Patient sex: M
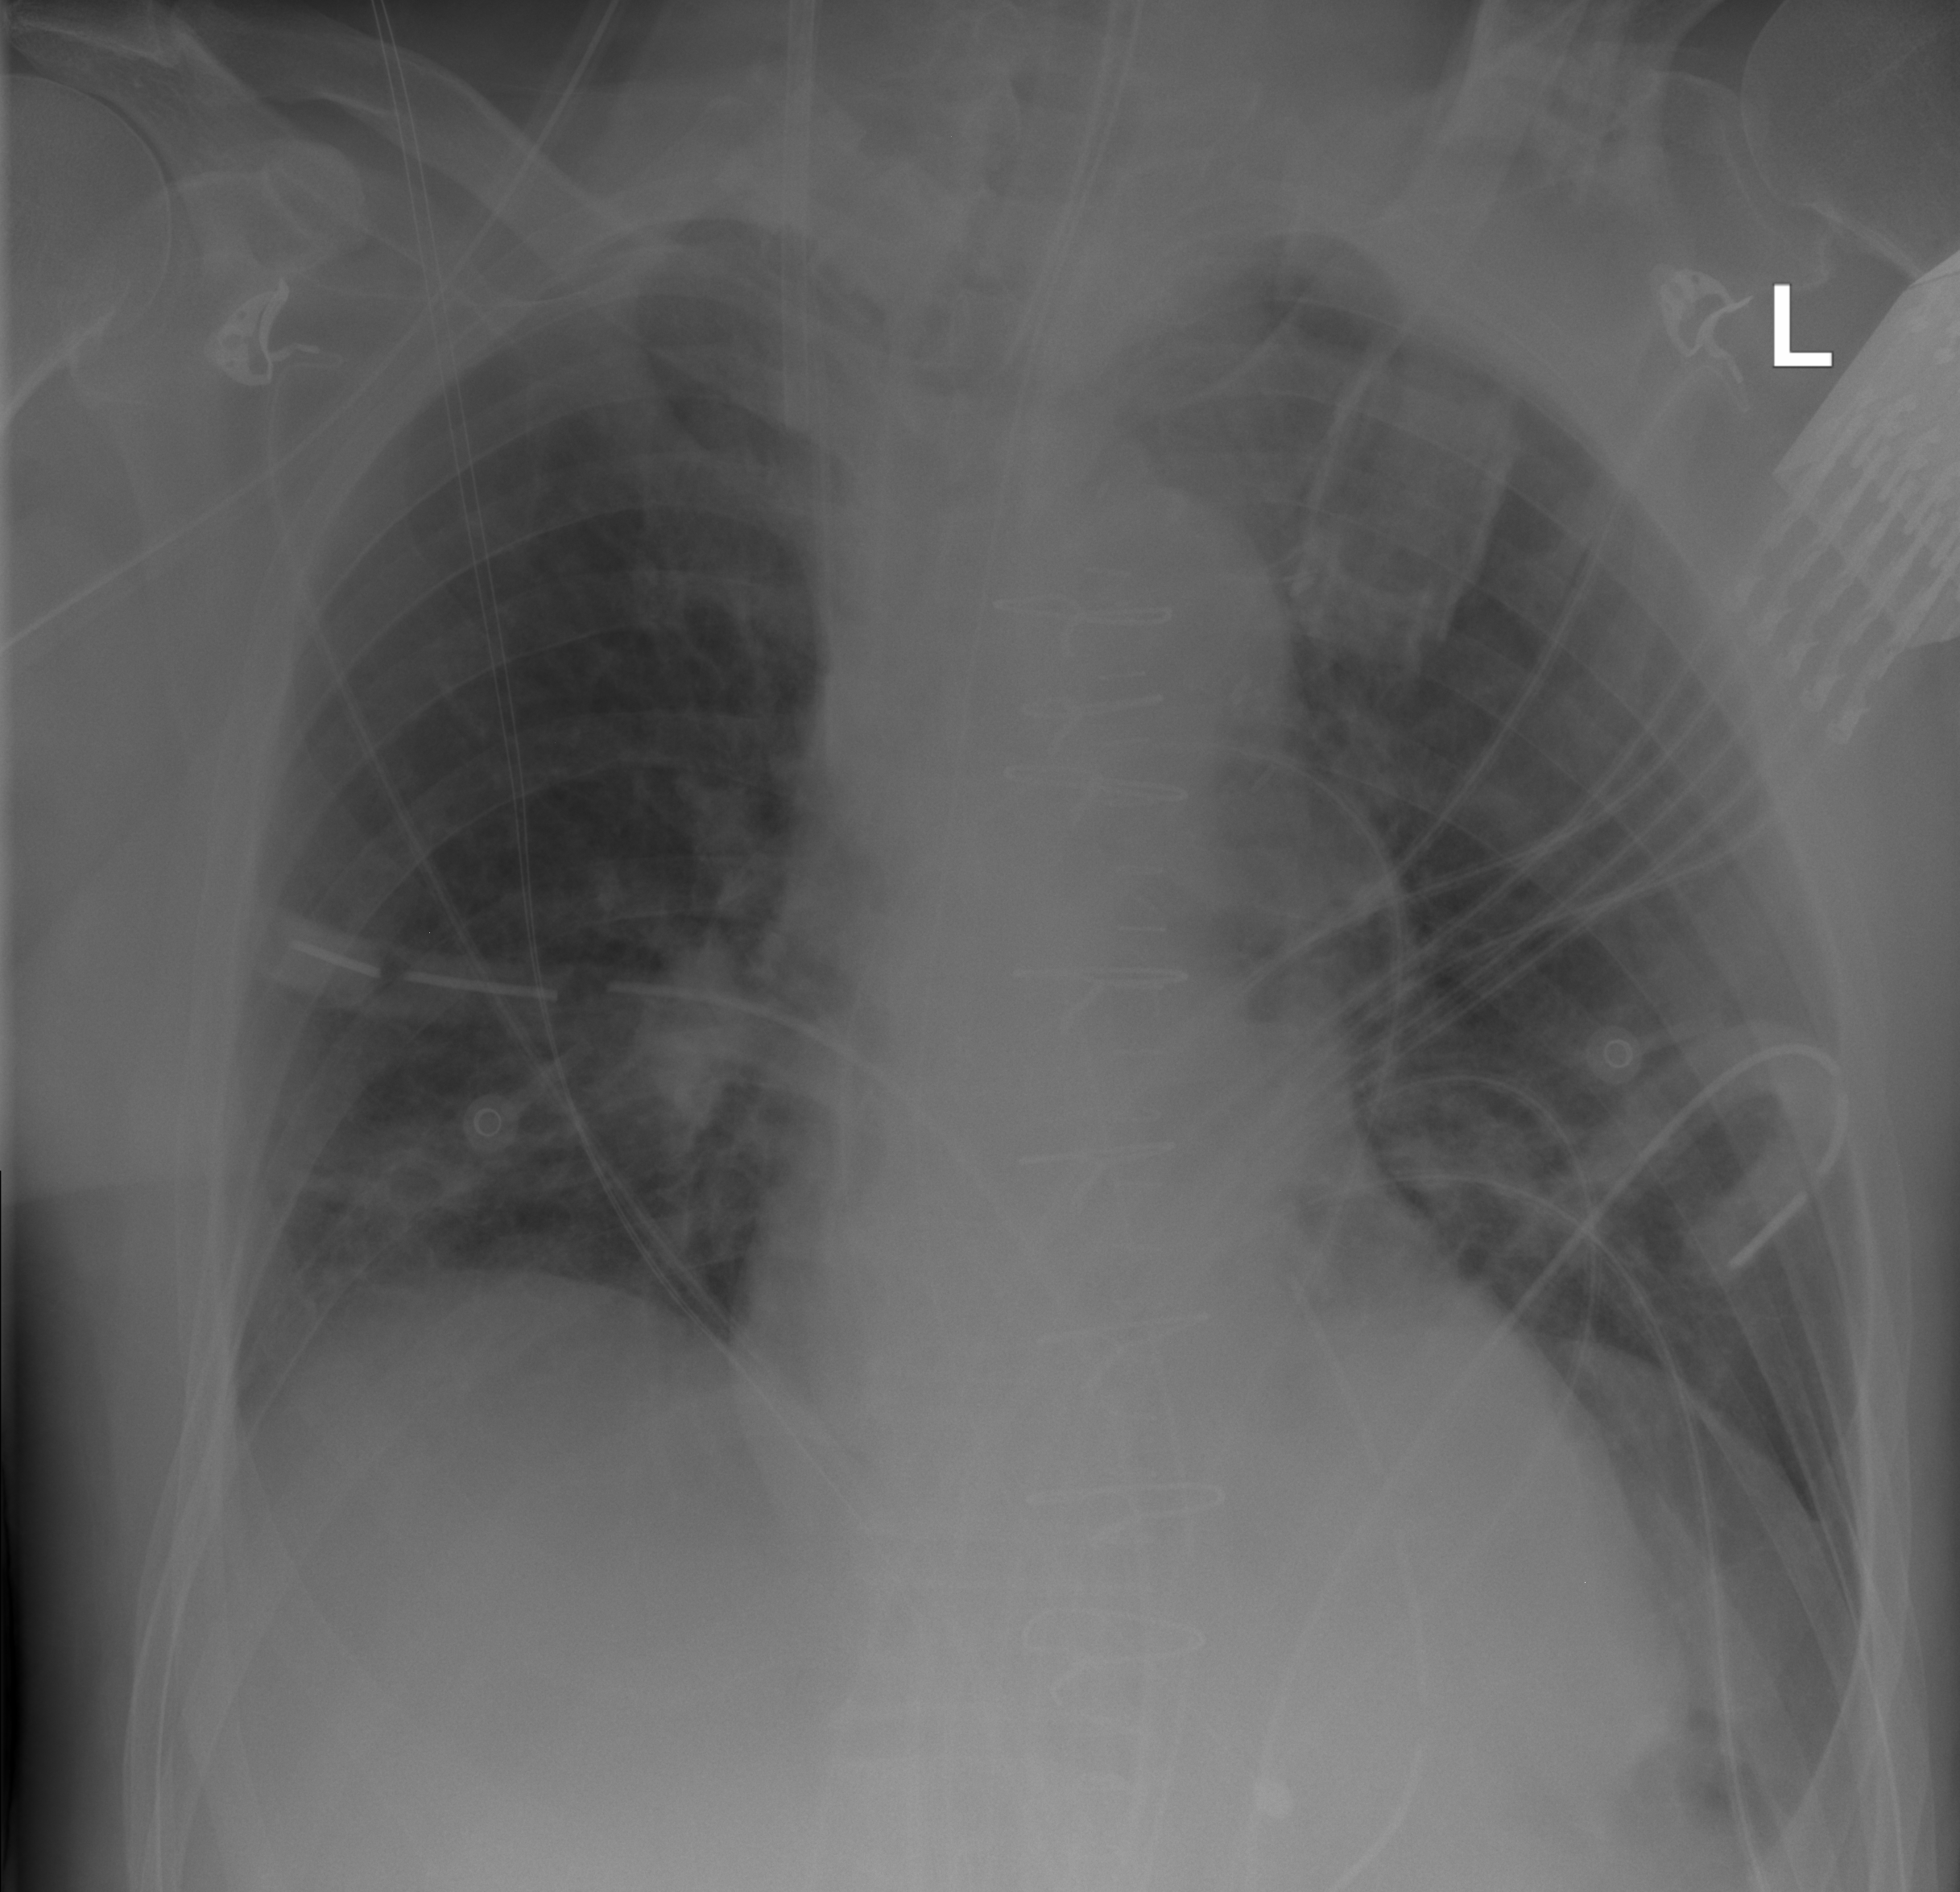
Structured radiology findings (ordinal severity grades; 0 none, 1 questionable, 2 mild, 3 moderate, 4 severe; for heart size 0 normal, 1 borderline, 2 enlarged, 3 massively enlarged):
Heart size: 2
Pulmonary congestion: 0
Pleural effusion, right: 1
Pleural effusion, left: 0
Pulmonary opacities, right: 0
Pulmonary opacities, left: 0
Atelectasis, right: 1
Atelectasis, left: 1